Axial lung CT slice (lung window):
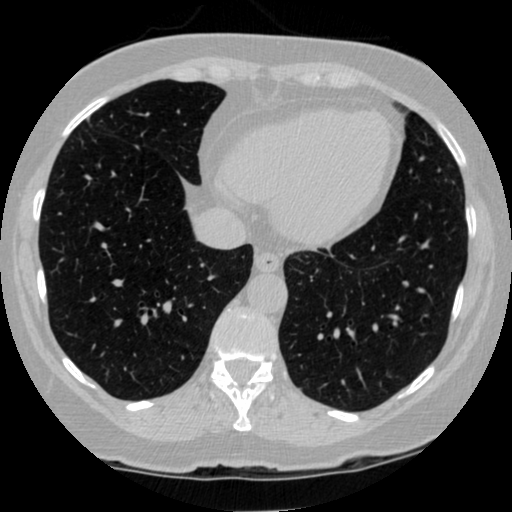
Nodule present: no